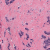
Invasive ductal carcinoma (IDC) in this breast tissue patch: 1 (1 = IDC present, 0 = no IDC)